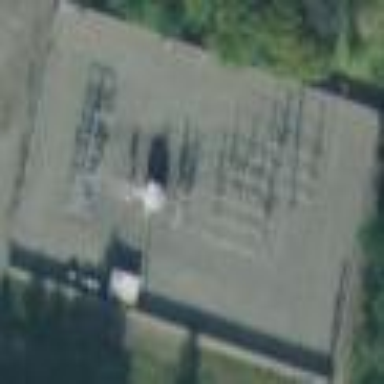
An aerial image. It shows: Distribution power substation secured by fence.